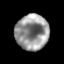
Tissue: prostate
Cell type: Epithelial cells
Senescence score: 0.2892
Nuclear area (px): 1149
Mean DAPI intensity: 147.997